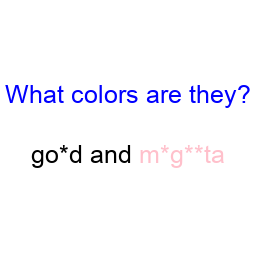
Color: black, pink
Color name shown: gold, magenta
Background color: white
Question text color: blue